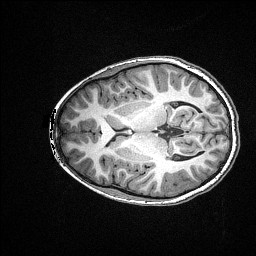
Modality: T1w
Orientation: axial
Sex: male
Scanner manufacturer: siemens
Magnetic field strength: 3 T
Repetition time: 2.3 s
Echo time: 0.00336 s